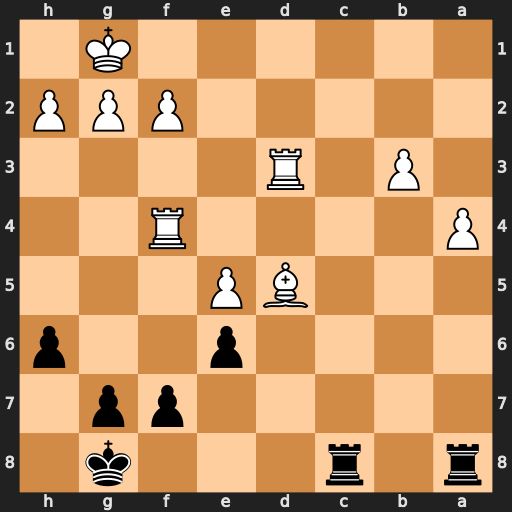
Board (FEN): r1r3k1/5pp1/4p2p/3BP3/P4R2/1P1R4/5PPP/6K1
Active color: b
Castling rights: -
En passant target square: -
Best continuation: Rc1+ Rd1 Rxd1#